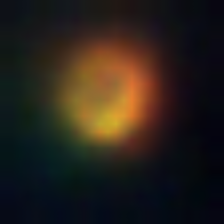
Taxon: NanoPlankton
Group: Other